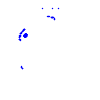
Particle: kaon